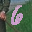
Label: 6